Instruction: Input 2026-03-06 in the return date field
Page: home
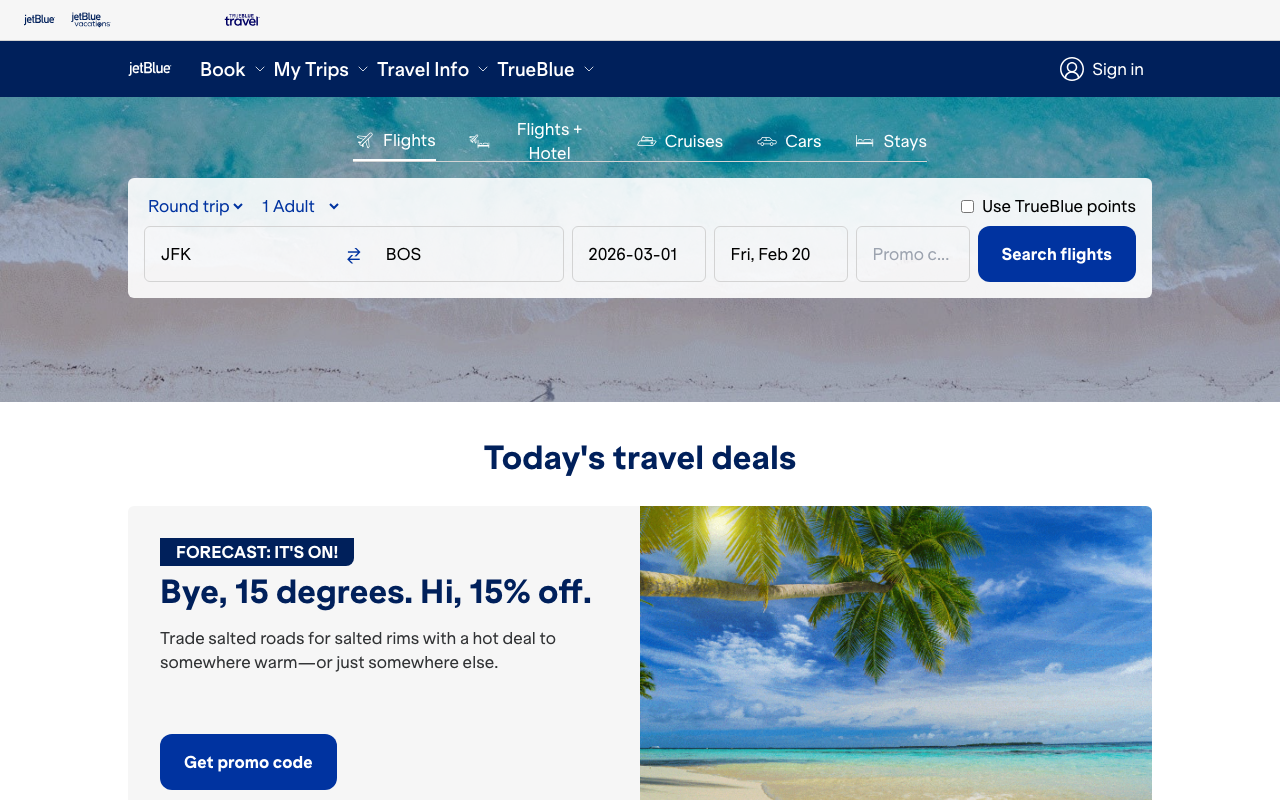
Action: type